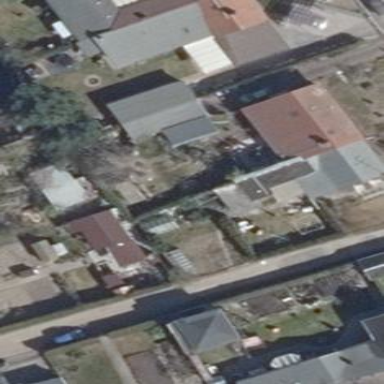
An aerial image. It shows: Semidetached house.